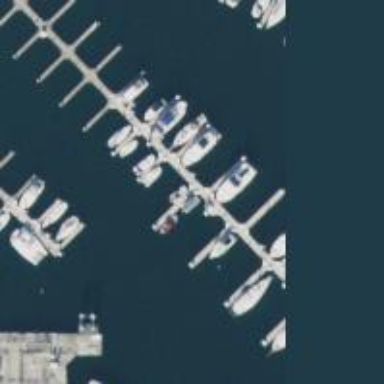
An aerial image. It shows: Pier with mooring facilities.